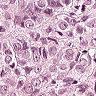
Metastatic tissue present: yes